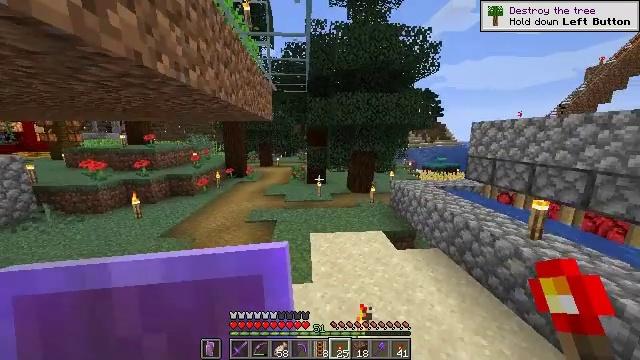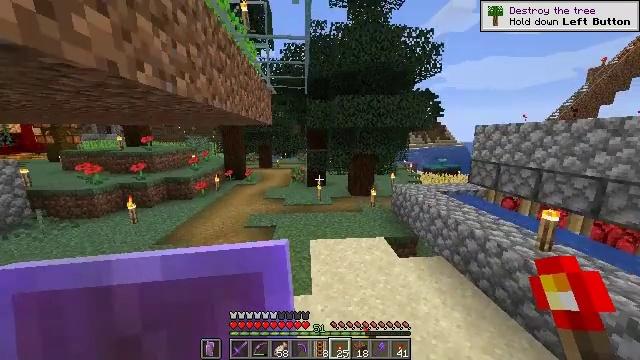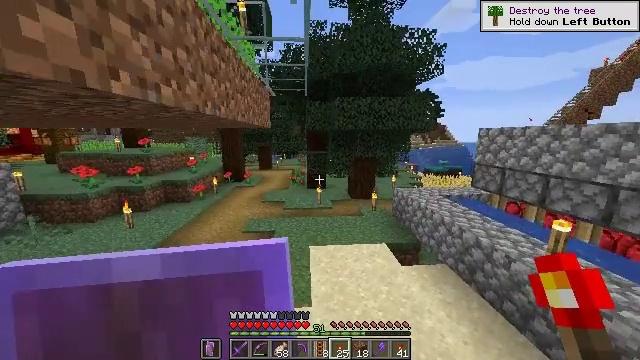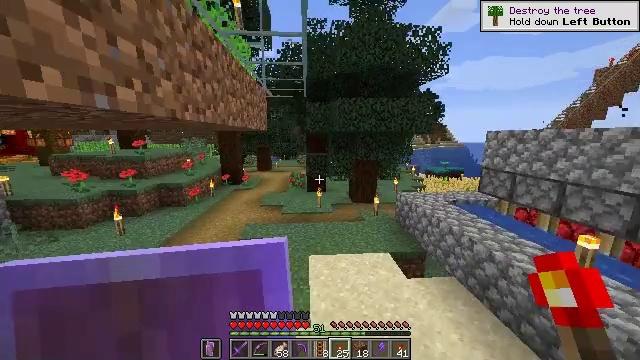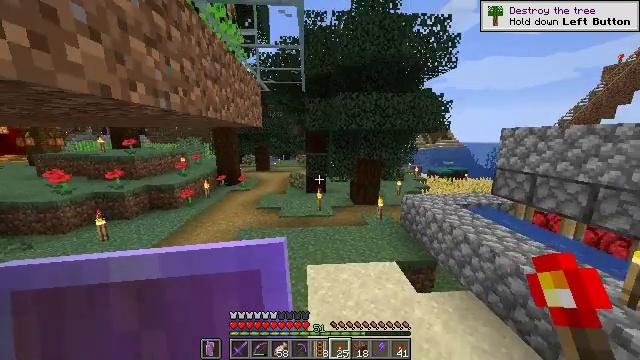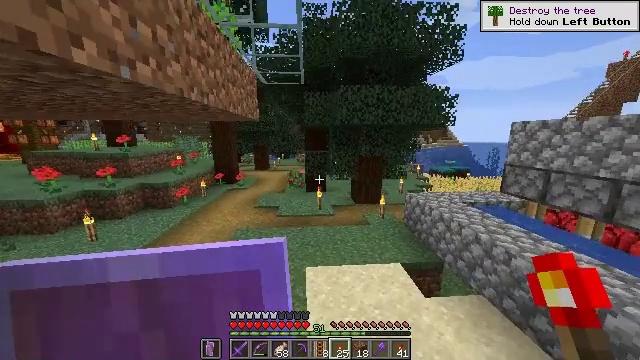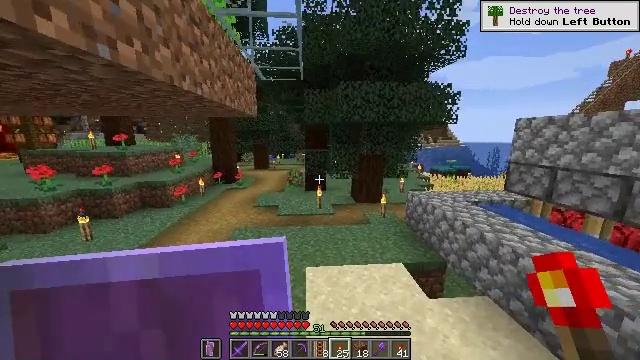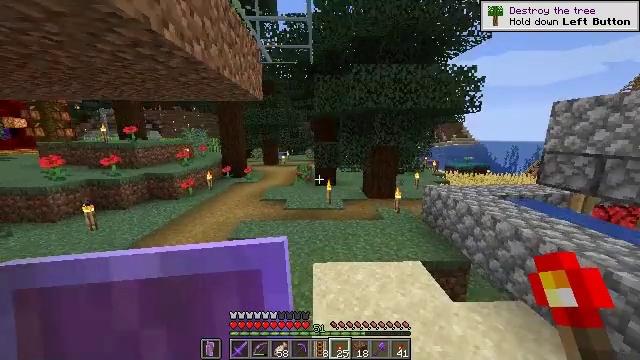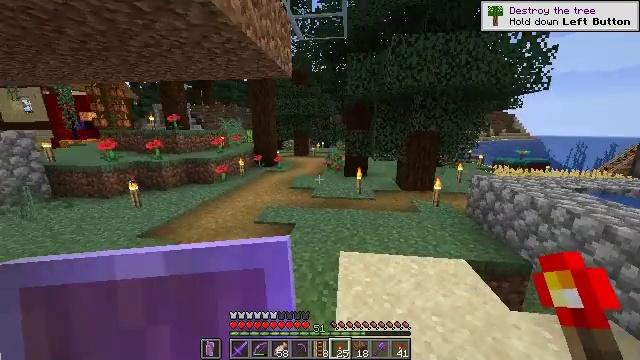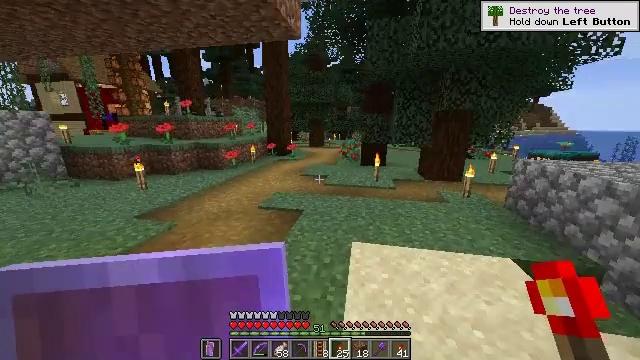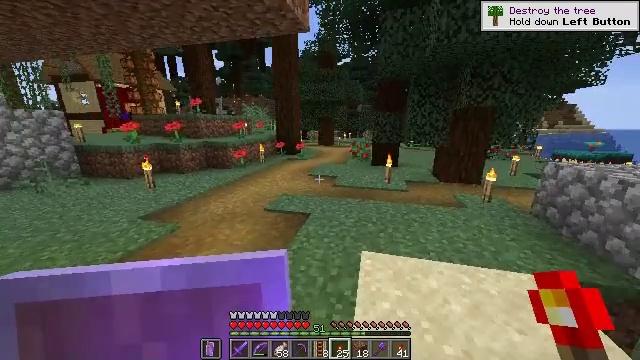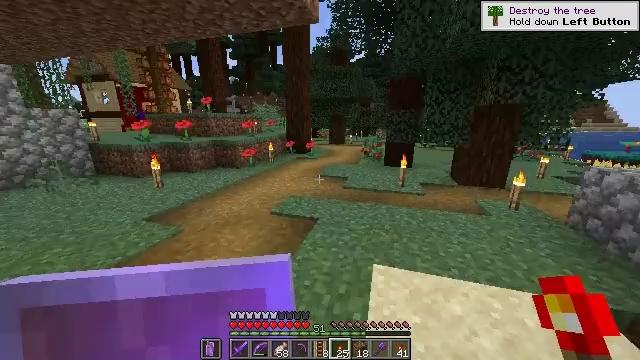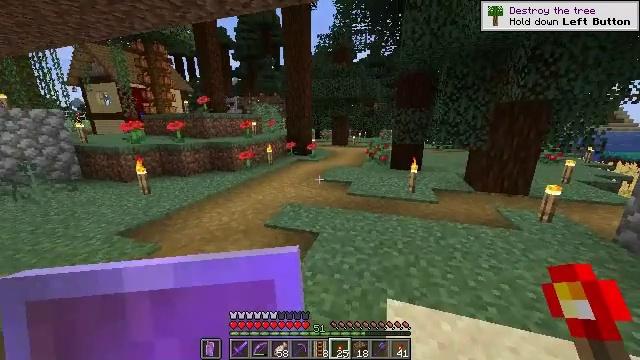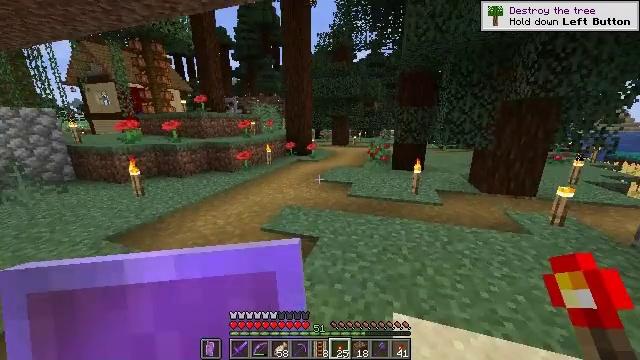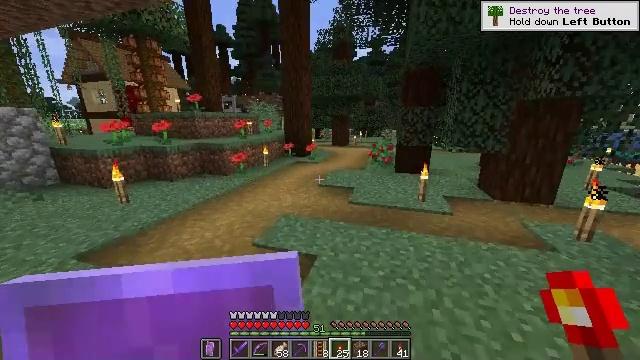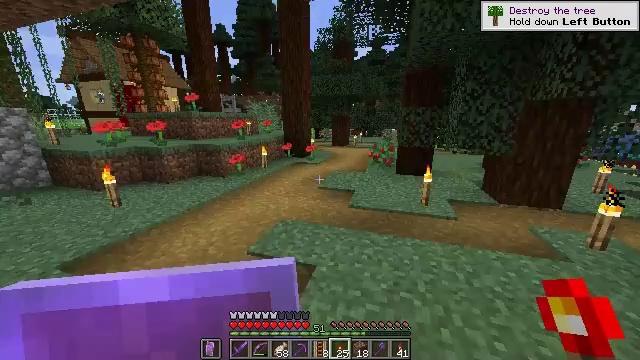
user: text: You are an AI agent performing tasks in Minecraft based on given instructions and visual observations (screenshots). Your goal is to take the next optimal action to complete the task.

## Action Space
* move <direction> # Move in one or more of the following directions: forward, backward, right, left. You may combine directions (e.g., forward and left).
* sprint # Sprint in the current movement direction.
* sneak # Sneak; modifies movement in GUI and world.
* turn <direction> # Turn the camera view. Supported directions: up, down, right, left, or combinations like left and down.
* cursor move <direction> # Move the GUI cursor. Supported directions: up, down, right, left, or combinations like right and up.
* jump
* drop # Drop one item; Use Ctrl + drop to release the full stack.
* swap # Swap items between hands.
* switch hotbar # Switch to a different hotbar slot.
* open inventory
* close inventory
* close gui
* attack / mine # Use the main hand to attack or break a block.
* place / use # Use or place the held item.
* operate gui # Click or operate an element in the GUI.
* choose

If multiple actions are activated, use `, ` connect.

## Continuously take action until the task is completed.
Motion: motion action
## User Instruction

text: Collect the composter for reuse.
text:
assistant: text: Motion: move forward, sprint, jump
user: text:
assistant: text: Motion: move forward, sprint
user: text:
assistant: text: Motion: move forward, sprint
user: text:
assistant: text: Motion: move forward, sprint
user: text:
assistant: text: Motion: move forward, sprint
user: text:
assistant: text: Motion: move forward, sprint
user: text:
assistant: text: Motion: move forward, sprint, turn left
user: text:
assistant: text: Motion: move forward, sprint, turn left and down
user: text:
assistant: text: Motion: move forward, sprint, turn left and down
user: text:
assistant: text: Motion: move forward, sprint, turn left
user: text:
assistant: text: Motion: move forward, sprint, turn left
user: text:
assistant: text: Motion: move forward, sprint
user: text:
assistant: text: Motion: move forward, sprint
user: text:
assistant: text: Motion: move forward, sprint
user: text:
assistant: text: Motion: move forward, sprint
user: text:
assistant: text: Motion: move forward, sprint
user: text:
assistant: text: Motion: move forward, sprint
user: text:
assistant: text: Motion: move forward, sprint
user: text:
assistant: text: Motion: move forward, sprint
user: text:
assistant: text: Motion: move forward, sprint, turn right
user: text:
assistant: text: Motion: move forward, sprint, turn right and down
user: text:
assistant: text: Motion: move forward, sprint, turn right
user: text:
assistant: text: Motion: move forward, sprint, turn right
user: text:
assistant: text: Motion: move forward, sprint, turn right
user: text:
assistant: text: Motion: move forward and move right, sprint
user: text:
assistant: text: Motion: move forward and move right, sprint
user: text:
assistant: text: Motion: move forward and move right, sprint
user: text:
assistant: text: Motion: move forward and move right, sprint
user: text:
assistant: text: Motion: move forward, sprint
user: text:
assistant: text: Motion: move forward, sprint